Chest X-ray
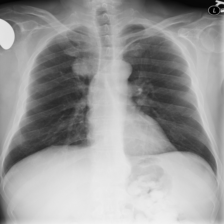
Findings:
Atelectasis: negative
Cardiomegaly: negative
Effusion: negative
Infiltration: negative
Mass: positive
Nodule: negative
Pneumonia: negative
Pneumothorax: negative
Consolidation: negative
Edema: negative
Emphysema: negative
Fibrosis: negative
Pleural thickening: negative
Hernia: negative